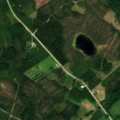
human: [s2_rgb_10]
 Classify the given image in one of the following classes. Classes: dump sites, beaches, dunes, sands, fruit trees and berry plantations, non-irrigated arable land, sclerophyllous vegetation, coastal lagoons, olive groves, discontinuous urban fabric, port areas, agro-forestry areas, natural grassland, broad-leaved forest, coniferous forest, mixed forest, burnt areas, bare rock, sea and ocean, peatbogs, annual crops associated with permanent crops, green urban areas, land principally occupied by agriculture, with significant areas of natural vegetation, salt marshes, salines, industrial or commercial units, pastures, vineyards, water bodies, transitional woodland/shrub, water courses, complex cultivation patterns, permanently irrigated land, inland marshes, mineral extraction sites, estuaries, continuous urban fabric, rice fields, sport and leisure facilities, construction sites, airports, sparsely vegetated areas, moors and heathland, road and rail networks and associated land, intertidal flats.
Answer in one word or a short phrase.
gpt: broad-leaved forest, coniferous forest, mixed forest